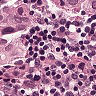
Metastatic tissue present: yes